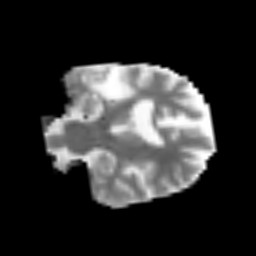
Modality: MD
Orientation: coronal
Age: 62
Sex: female
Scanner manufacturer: siemens
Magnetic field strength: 3 T
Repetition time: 3.2 s
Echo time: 0.081 s